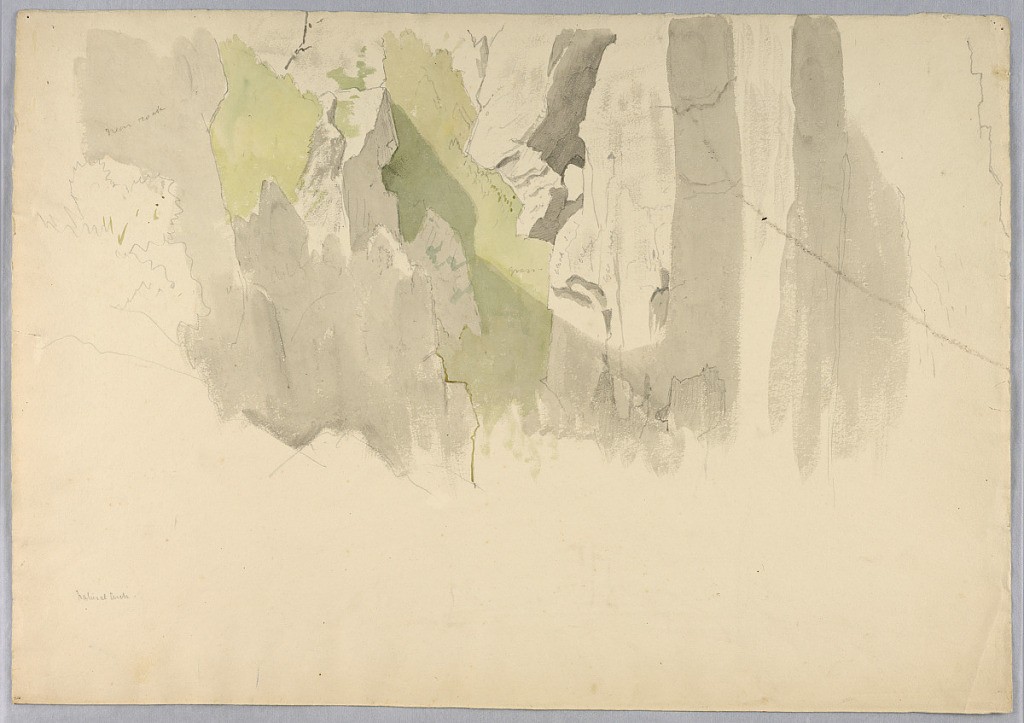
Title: Study of landscape
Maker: William Stanley Haseltine, American, 1835–1900
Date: ca. 1857
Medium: Brush and watercolor, graphite on paper
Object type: Drawing
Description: Sketch of a natural arch with detail of rocks.